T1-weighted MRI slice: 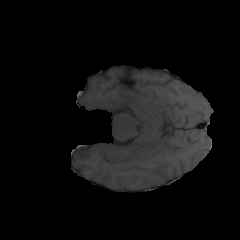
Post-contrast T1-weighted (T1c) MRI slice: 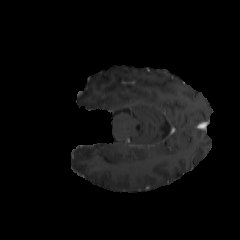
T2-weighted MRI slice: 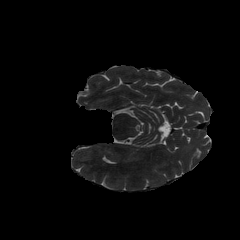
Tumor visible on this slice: no